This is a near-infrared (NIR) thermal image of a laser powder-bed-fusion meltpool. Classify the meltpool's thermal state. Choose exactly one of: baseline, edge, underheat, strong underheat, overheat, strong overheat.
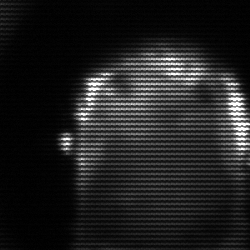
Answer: baseline